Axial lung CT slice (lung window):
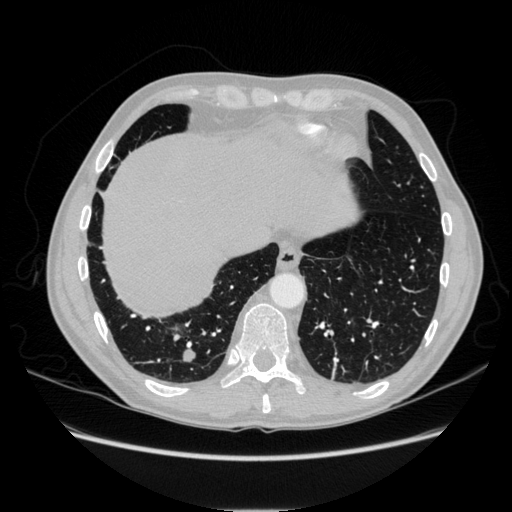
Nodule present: yes
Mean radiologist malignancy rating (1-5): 3.5